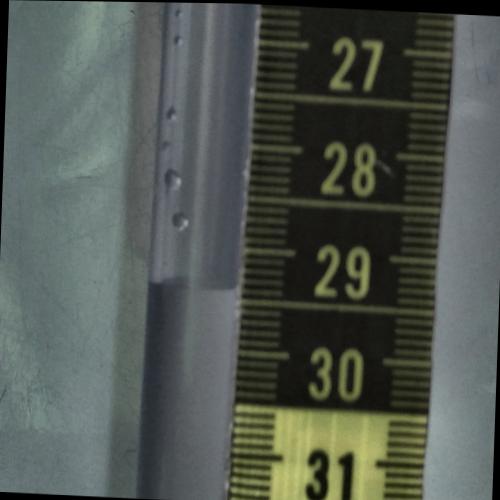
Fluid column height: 29.4 cm